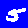
Digit: 5